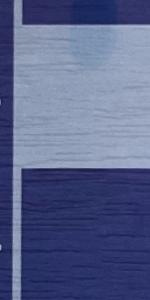
Label: Empty